Interaction volume radius: 5 \u00c5
Interaction volume height: 25 \u00c5
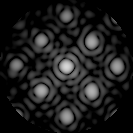
Disorder parameter: 0.1276